Question: I'm struggling with a MySQL request i cannot seem to find the right syntax.
The design of my database is pretty simple: I have a table , a table and a table . When an applicant applies for an internship, I insert a row into the application table containing two foreign keys linking the applicant and the internship.
: How can I get the list of all the internships an applicant has not applied for already, knowing the applicant's id?
: I came up with this query, but that's not it:
'''
SELECT internship.* FROM internship LEFT JOIN application
ON application.id_internship = internship.id_internship
WHERE application.id_applicant IS NULL OR application.id_applicant <> 42
GROUP BY application.id_internship
'''
Any help would be much appreciated. Have a good day.

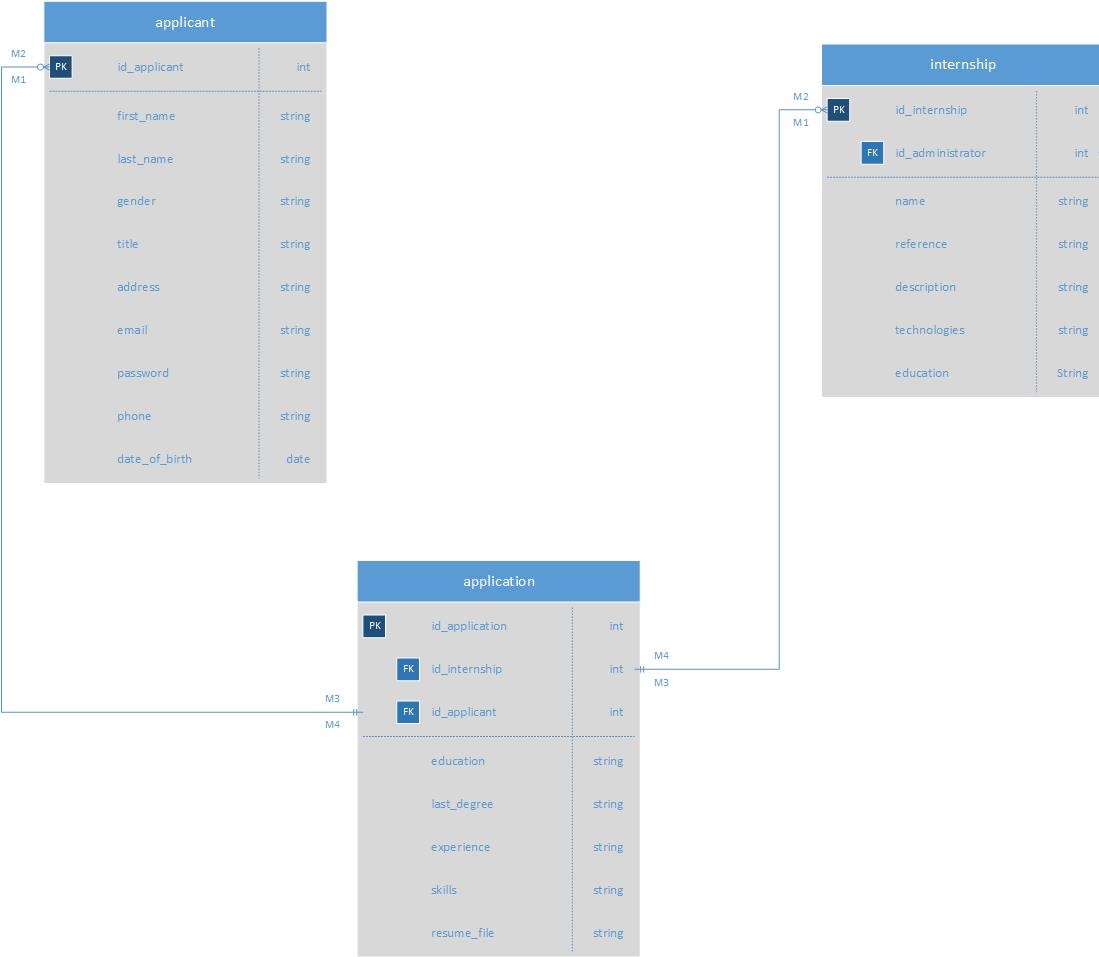
Answer: You should use the condition for the applicant id in the join and use the '=' operator, so that the joined records are the ones connected to the applicant, then filter out the internships where the join has a match:
'''
SELECT
internship.*
FROM
internship
LEFT JOIN application ON application.id_internship = internship.id_internship AND application.id_applicant = 42
WHERE
application.id_applicant IS NULL
'''
There is no need to group the query, as each internship occurs only once in the result.